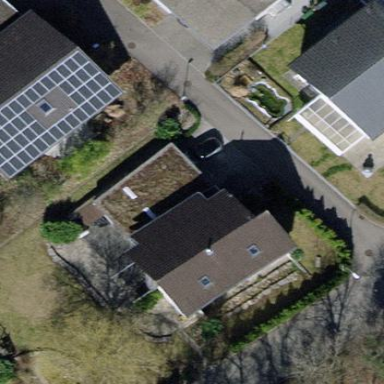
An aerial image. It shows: Garage with flat olive-colored roof.